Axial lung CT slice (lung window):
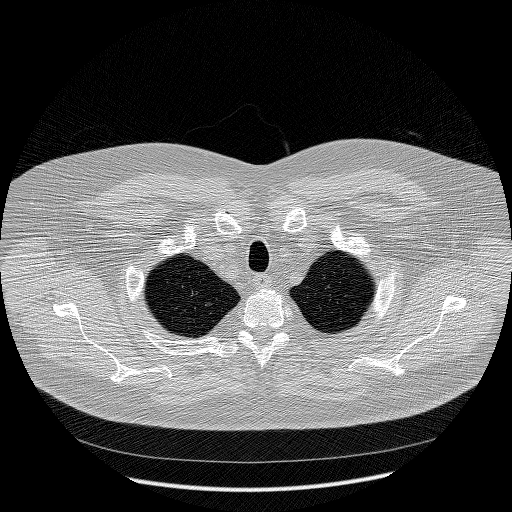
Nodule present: no